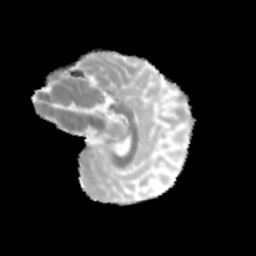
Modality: MD
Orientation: sagittal
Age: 11
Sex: female
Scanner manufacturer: siemens
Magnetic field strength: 3 T
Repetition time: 3.8 s
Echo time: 0.07 s